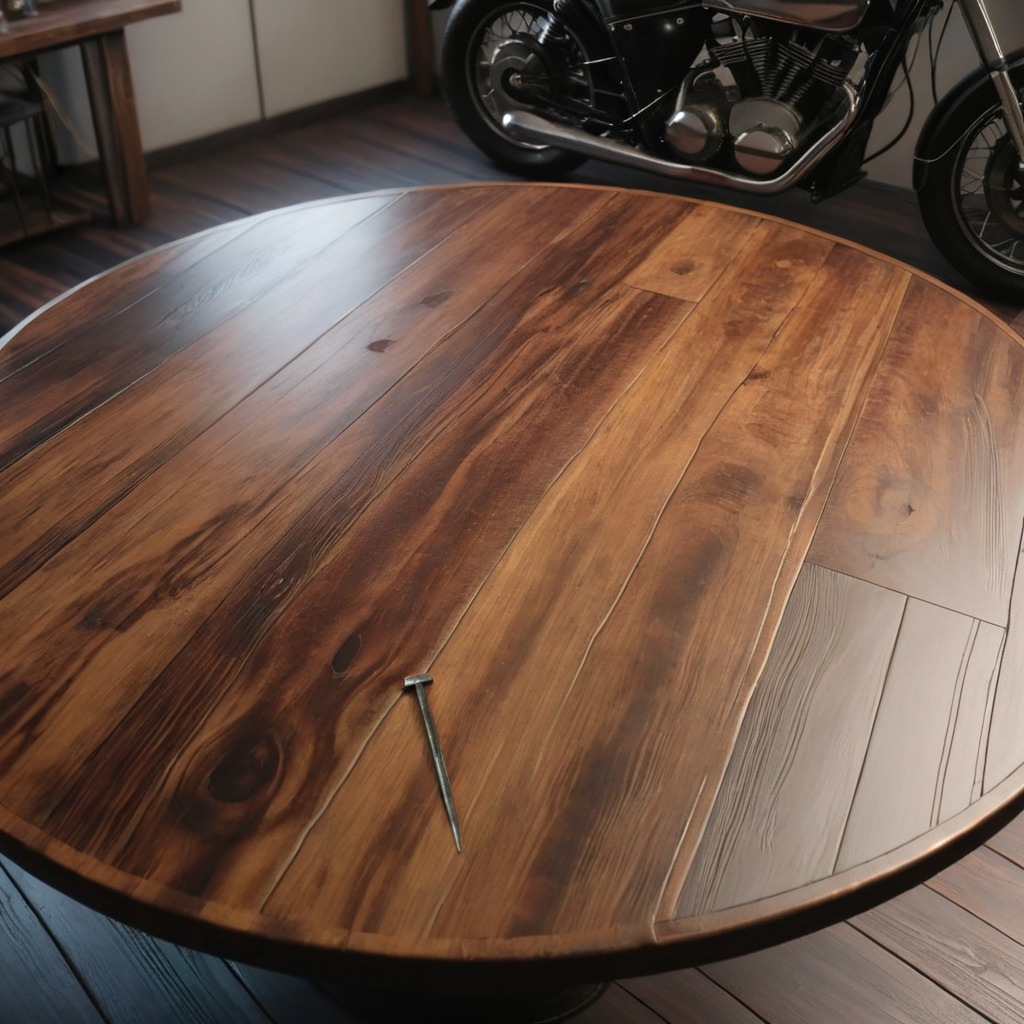
A nail is lying on an oil-spilled wooden table in a vintage motorcycle garage.